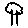
Label: tree